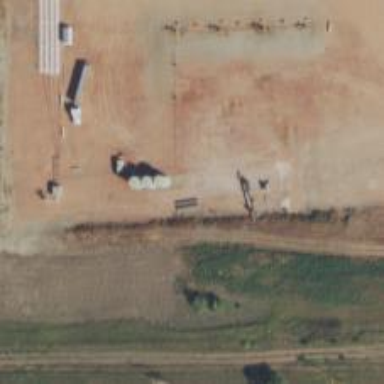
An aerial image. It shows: Storage tank with man-made structure.